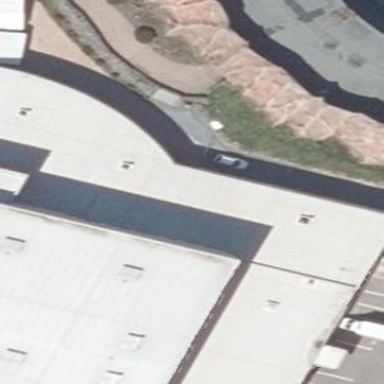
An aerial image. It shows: Building with flat white roof made of tar paper.